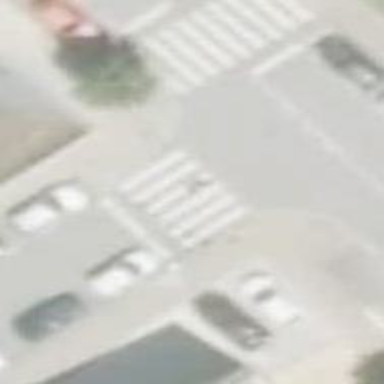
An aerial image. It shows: Uncontrolled road crossing.